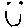
Label: smiley face